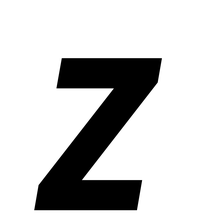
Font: Roboto-Italic_Condensed_SemiBold_Italic